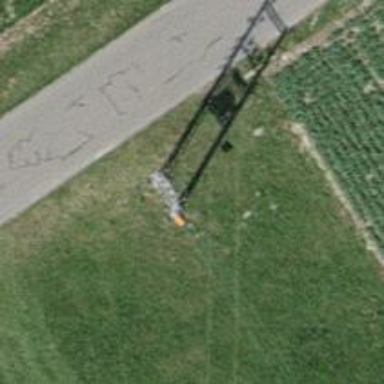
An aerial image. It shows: Concrete power pole.